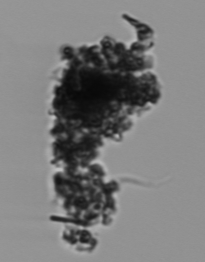
Label: detritus